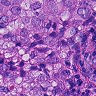
Metastatic tissue present: yes